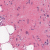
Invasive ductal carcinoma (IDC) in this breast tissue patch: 0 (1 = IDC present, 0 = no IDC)